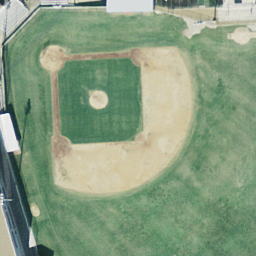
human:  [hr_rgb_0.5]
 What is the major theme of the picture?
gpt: baseball diamond